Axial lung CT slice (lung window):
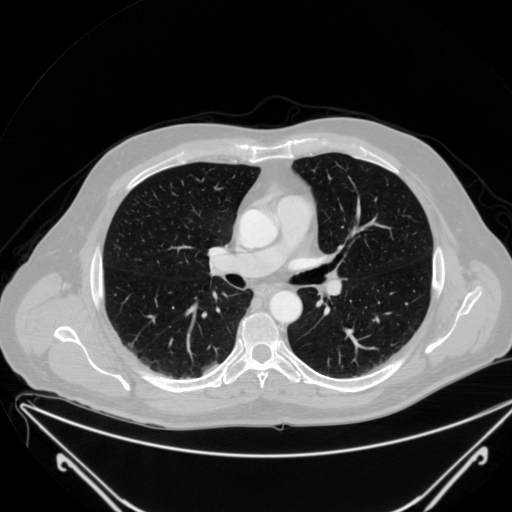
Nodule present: no